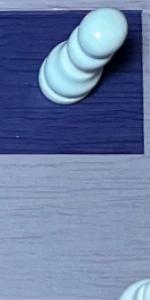
Label: Empty